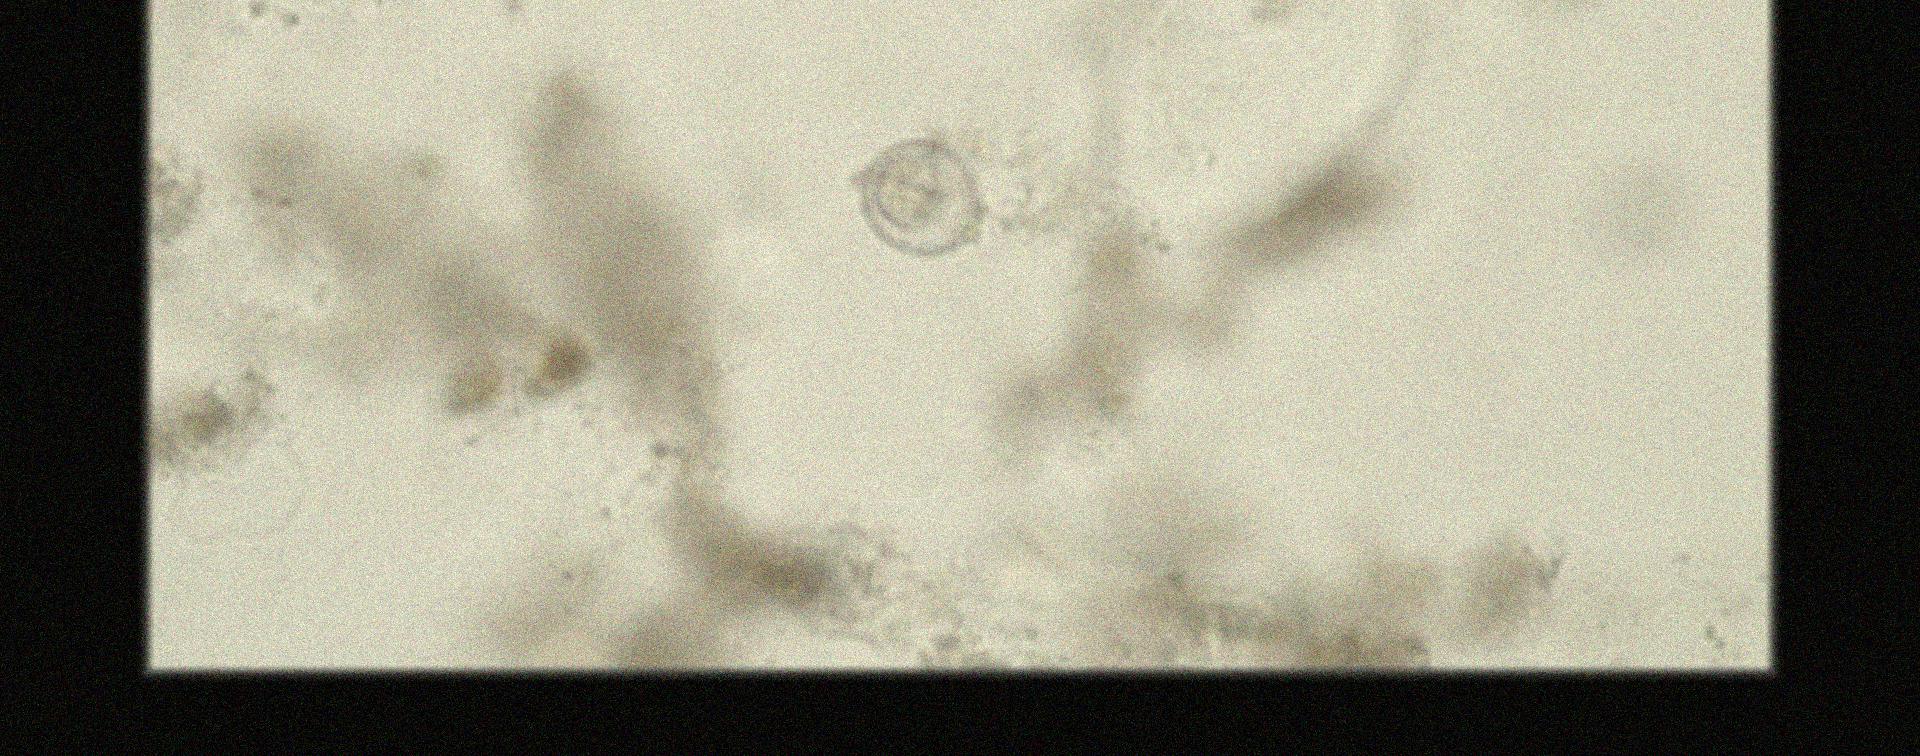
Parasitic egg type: Hymenolepis nana